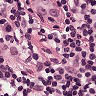
Metastatic tissue present: no